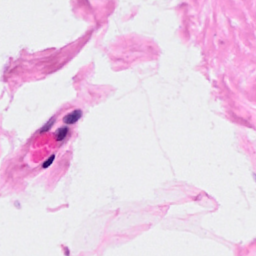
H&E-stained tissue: Breast